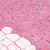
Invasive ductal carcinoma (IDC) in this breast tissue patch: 0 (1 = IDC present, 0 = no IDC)